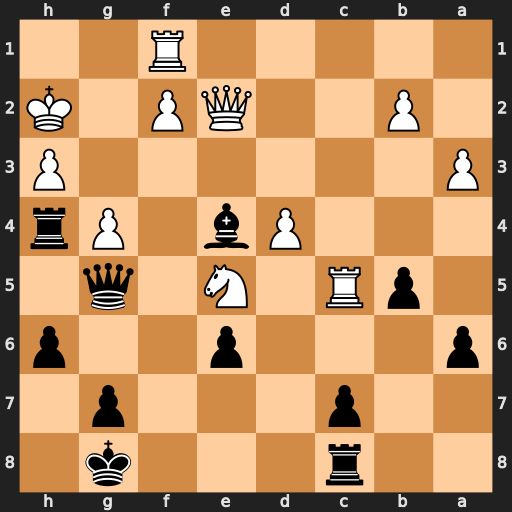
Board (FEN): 2r3k1/2p3p1/p3p2p/1pR1N1q1/3Pb1Pr/P6P/1P2QP1K/5R2
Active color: b
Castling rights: -
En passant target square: -
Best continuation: Qf4+ Kg1 Rxh3